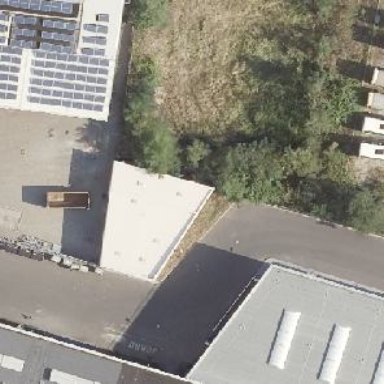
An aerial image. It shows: Commercial building.